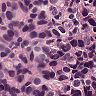
Metastatic tissue present: yes